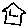
Label: house